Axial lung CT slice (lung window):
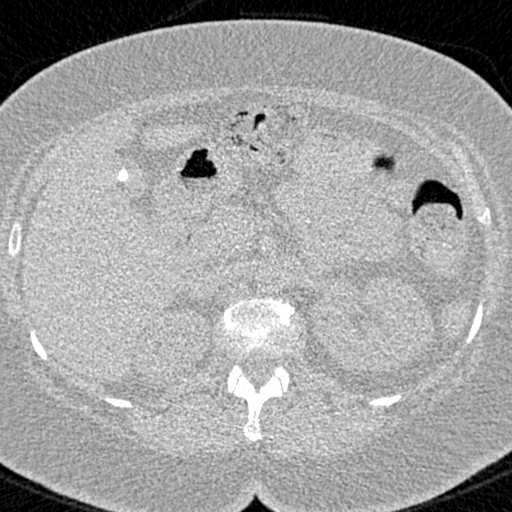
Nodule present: no